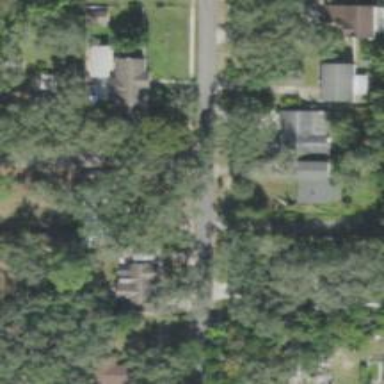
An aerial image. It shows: Residential road with sidewalk on the left side.